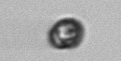
Label: Dinophyceae